Question: !I am using Matlab with the image processing toolbox, with the purpose of extracting the coordinates of the longest line in an image (I need to reuse these coordinates to transfer to a scanning device).
I managed to get the longest line, using bwmorph, and I obtain the line as a binary 2d array.
Now I tried to get its coordinates using:
[x,y]=find([Longestline])
where Longestline is the 2d array mentioned above.
the problem is that I need to reorder these coordinates to trace a line from adjacent points.
is there a function/method that allows to do that directly from the image?
thanks,
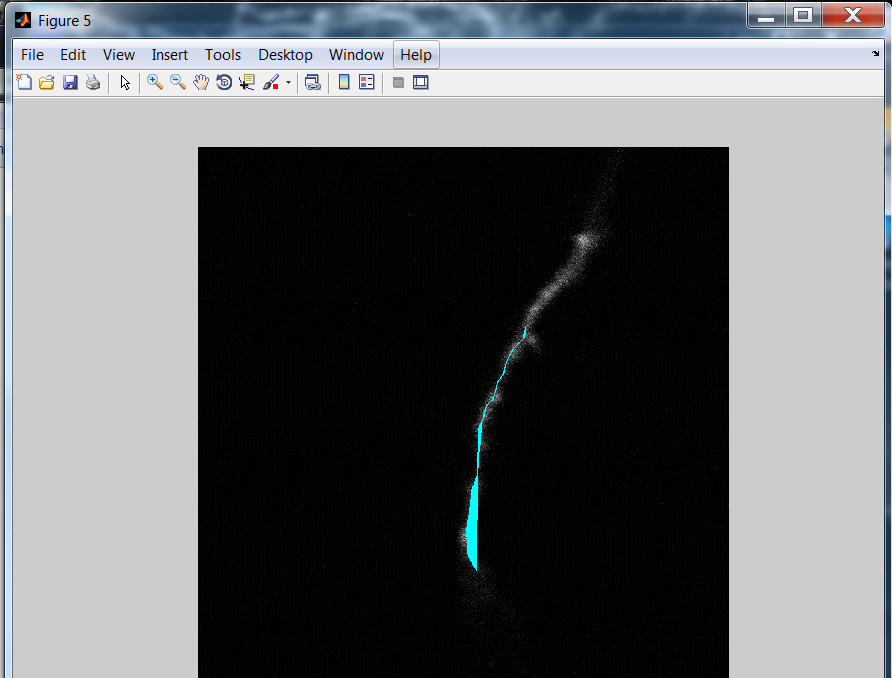
Answer: This worked on a simple test image, whether it will manage with something more complex remains to be seen but I don't see why it wouldn't. Presume here 'im' is your original image and 'BW' is the binary image with the line you want in it:
1. Find the endpoints of your line with bwmorph: [xend, yend] = find(bwmorph(BW,'endpoints'));
You can take either end, it doesn't matter.
2. Use bwtraceboundary to trace the line from one of those endpoints. 'NW' is the initial search direction. It didn't make much difference in my simple test data, which was just a zigzag. contour = bwtraceboundary(BW, [xend(1), yend(1)],'NW');
3. Overlay imshow(im)
plot(contour(:,2),contour(:,1),'r')